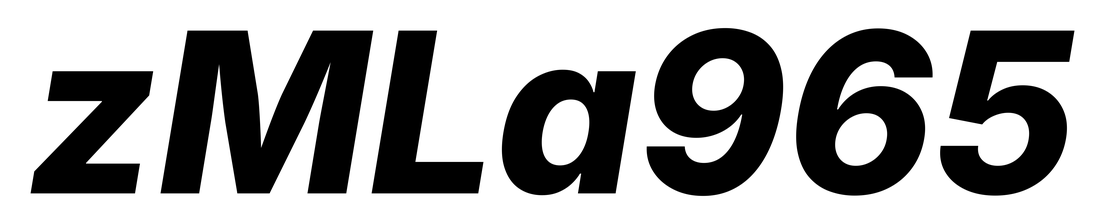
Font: Inter-Italic_ExtraBold_Italic